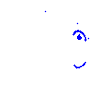
Particle: kaon